Breast ultrasound image
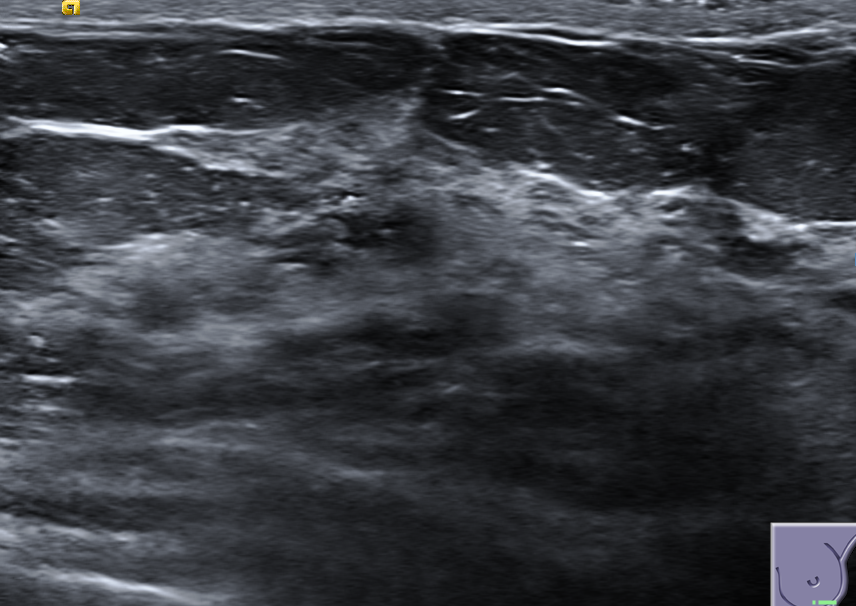
Diagnosis: normal